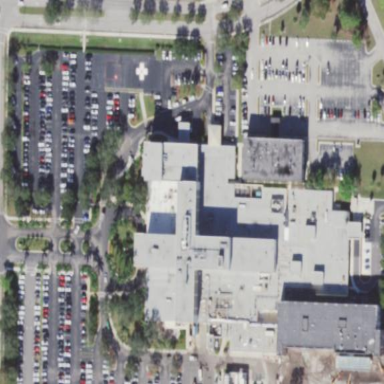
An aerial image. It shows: Hospital building.